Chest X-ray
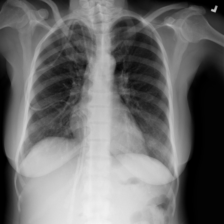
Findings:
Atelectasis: negative
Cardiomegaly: negative
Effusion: negative
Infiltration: negative
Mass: negative
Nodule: negative
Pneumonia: negative
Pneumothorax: negative
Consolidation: negative
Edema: negative
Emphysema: negative
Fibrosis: negative
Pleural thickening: negative
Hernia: negative